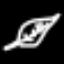
Label: leaf